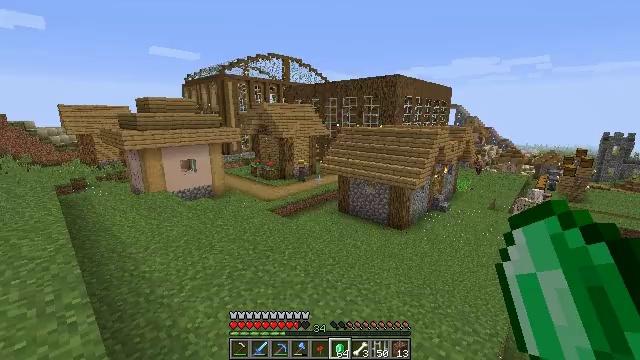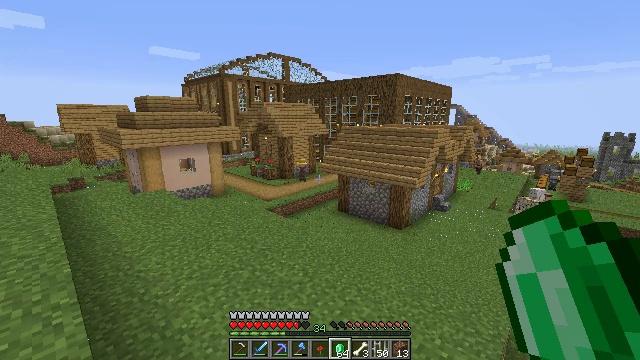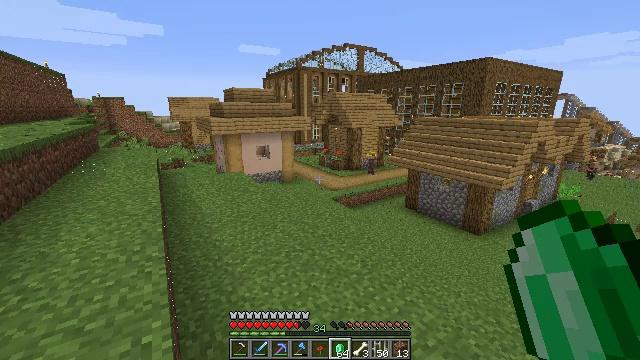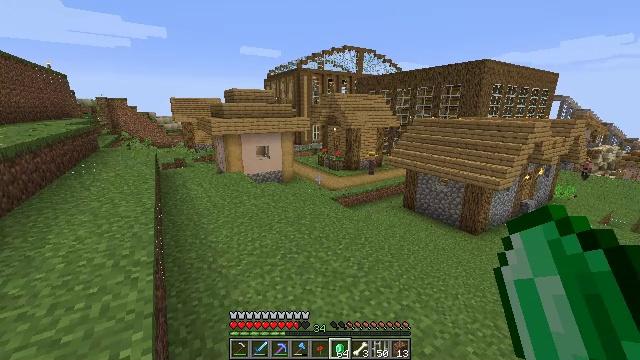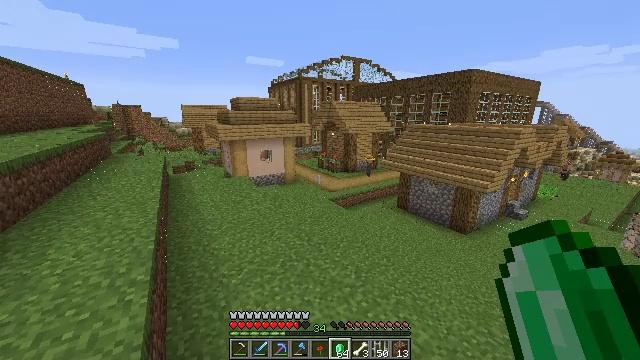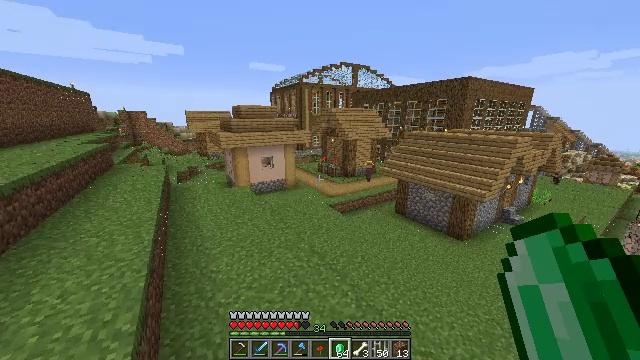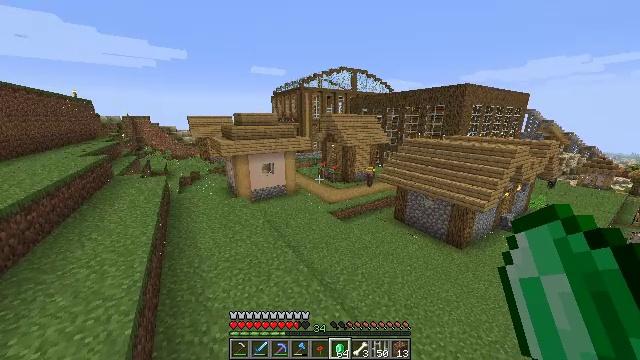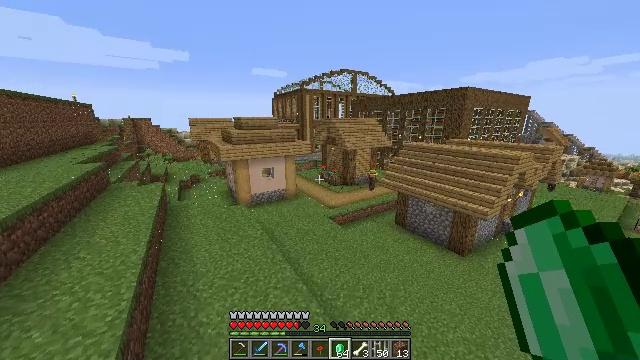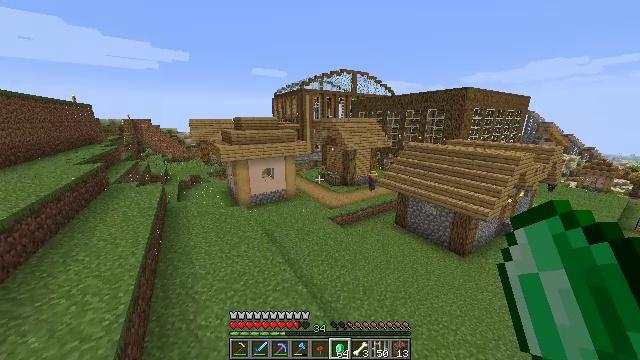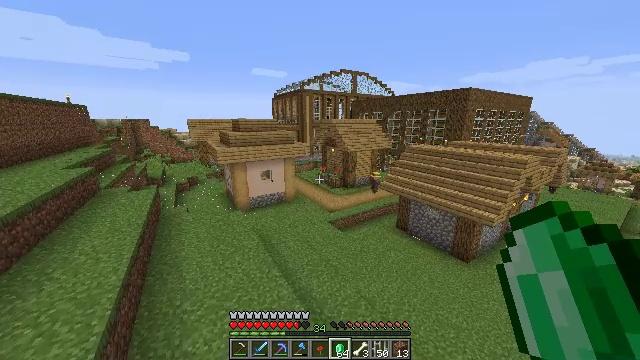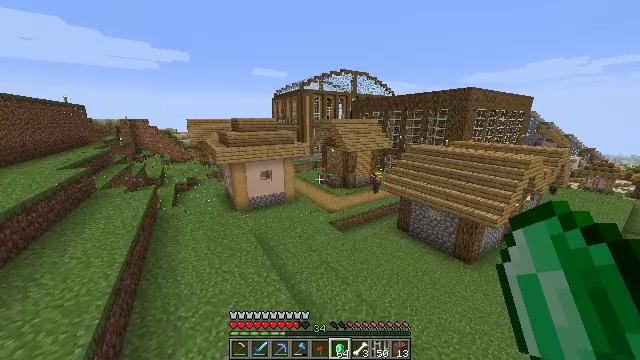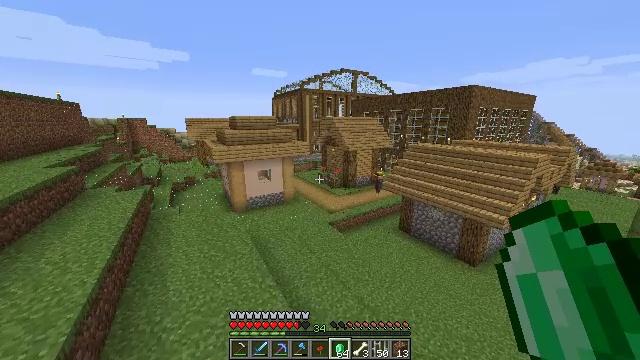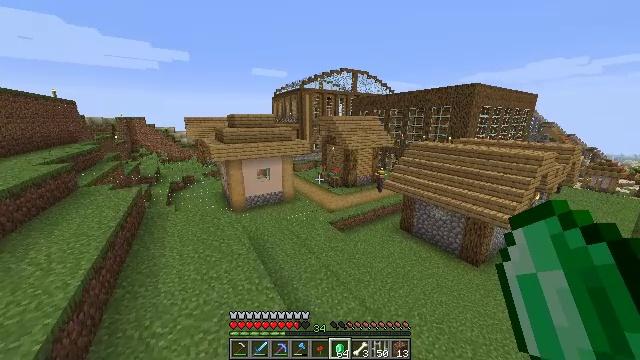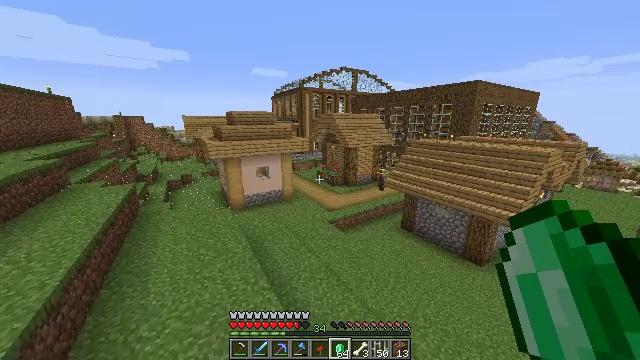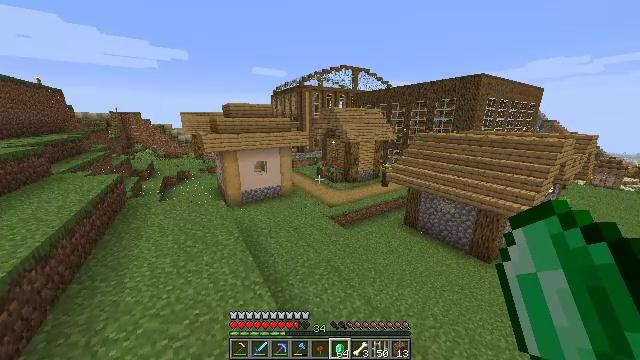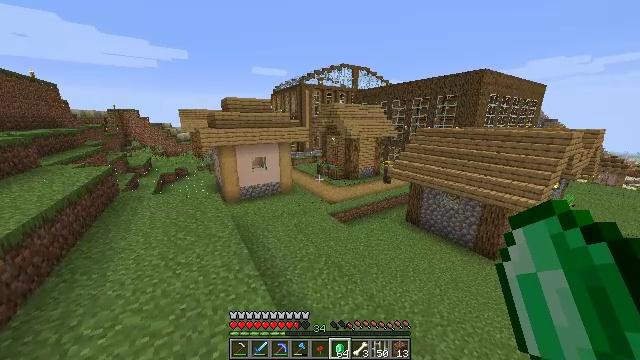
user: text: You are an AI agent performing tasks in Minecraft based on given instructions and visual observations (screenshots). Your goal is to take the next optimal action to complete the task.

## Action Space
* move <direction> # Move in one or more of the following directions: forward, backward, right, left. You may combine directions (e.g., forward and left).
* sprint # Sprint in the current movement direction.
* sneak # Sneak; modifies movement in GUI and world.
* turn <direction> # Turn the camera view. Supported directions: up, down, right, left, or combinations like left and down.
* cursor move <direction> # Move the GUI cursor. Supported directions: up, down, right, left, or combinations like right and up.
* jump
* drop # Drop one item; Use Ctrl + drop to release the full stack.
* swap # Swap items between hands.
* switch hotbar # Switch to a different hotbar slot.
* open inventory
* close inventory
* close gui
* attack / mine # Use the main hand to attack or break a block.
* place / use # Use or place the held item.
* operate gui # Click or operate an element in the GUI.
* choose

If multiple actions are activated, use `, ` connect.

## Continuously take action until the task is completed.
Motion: motion action
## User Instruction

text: Use the crafting table to make a chainmail helmet.
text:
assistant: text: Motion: move forward, jump
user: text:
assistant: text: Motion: move forward, sprint, turn left and down, jump
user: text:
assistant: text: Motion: move forward, jump
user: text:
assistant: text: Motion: move forward, jump
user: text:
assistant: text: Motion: move forward, jump
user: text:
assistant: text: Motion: move forward, jump
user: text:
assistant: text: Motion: move forward, jump
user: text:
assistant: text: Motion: move forward, sprint, jump
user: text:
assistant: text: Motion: move forward, sprint, jump
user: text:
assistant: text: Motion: move forward, sprint, jump
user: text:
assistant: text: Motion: move forward, sprint, jump
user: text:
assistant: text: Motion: move forward, jump
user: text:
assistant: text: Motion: move forward, jump
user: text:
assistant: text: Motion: move forward, jump
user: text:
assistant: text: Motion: move forward, jump
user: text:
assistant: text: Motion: move forward, jump
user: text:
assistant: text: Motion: move forward, sprint, turn right, jump
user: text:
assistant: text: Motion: move forward, sprint, turn right, jump
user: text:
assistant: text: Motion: move forward, sprint, turn right, jump
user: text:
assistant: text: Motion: move forward, turn right, jump
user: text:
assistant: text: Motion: move forward, turn right, jump
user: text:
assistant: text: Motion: move forward, turn right, jump
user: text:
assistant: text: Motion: move forward, turn right, jump
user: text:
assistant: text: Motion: move forward and move right, turn right, jump
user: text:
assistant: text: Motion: move forward and move right, jump
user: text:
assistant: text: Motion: move forward and move right, jump
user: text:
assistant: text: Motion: move forward and move right, jump
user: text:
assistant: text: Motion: move forward and move right, jump
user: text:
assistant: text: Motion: move forward and move right, sprint, jump
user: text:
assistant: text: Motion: move forward and move right, sprint, jump